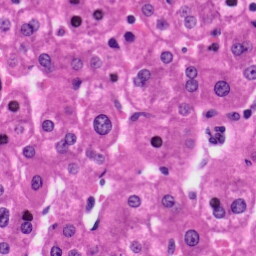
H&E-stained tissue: Liver